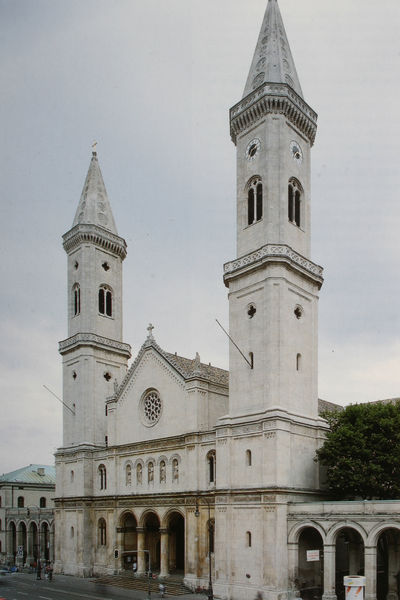
Titel: Ansicht von der Ludwigsstraße. Westfassade und Türme
Künstler: Friedrich von Gärtner
Standort: München
Institution: Ludwigskirche
Schlagwörter: baum, blau, himmel, weiß, grün, kirchturm, menschen, fenster, grau, hell, marmor, straße, säulen, dach, gebäude, architektur, spitze, kirche, klassizismus, gotik, turm, turmspitze, bogen, fassade, italien, dächer, ziegel, figuren, rundbogen, treppe, treppen, symmetrie, uhr, stufen, foto, fotografie, bögen, eingang, kreuz, türme, münchen, architrav, arkaden, hauptschiff, kapitelle, portal, gesims, kreuze, rosette, geschosse, strassse, turmspitzen, ludwig i, ludwig, michael, fasssade, kirchturmuhr, fesnter, basilika, klassizistisch, säulengang, nischen, satteldach, romanisch, bogengang, gesimse, hallenkirche, westfassade, fensterrose, westwerk, neo, neorenaissance, sakralarchitektur, biforien, kalkstein, neoromanik, u-bahn, uhren, universität, uni, maxvorstadt, biphoren, spitzturm, ludwigstraße, ludwigskirche, kirchendach, universitätskirche, kirchenuhr, lmu, ludwigsstrasse, stilpluralismus, ludwigstrassa